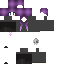
A female human skin with dark skin, wearing brown hood dressed in a purple hoodie and black pants, featuring a closed mouth.